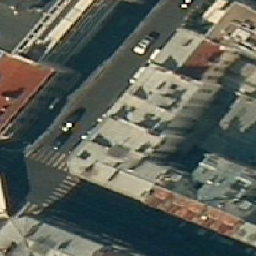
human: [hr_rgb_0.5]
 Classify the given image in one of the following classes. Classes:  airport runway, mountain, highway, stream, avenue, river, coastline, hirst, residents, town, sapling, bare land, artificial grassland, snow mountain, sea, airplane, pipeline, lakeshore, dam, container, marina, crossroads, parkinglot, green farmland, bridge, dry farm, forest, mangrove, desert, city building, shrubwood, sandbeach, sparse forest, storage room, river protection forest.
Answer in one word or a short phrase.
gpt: city building